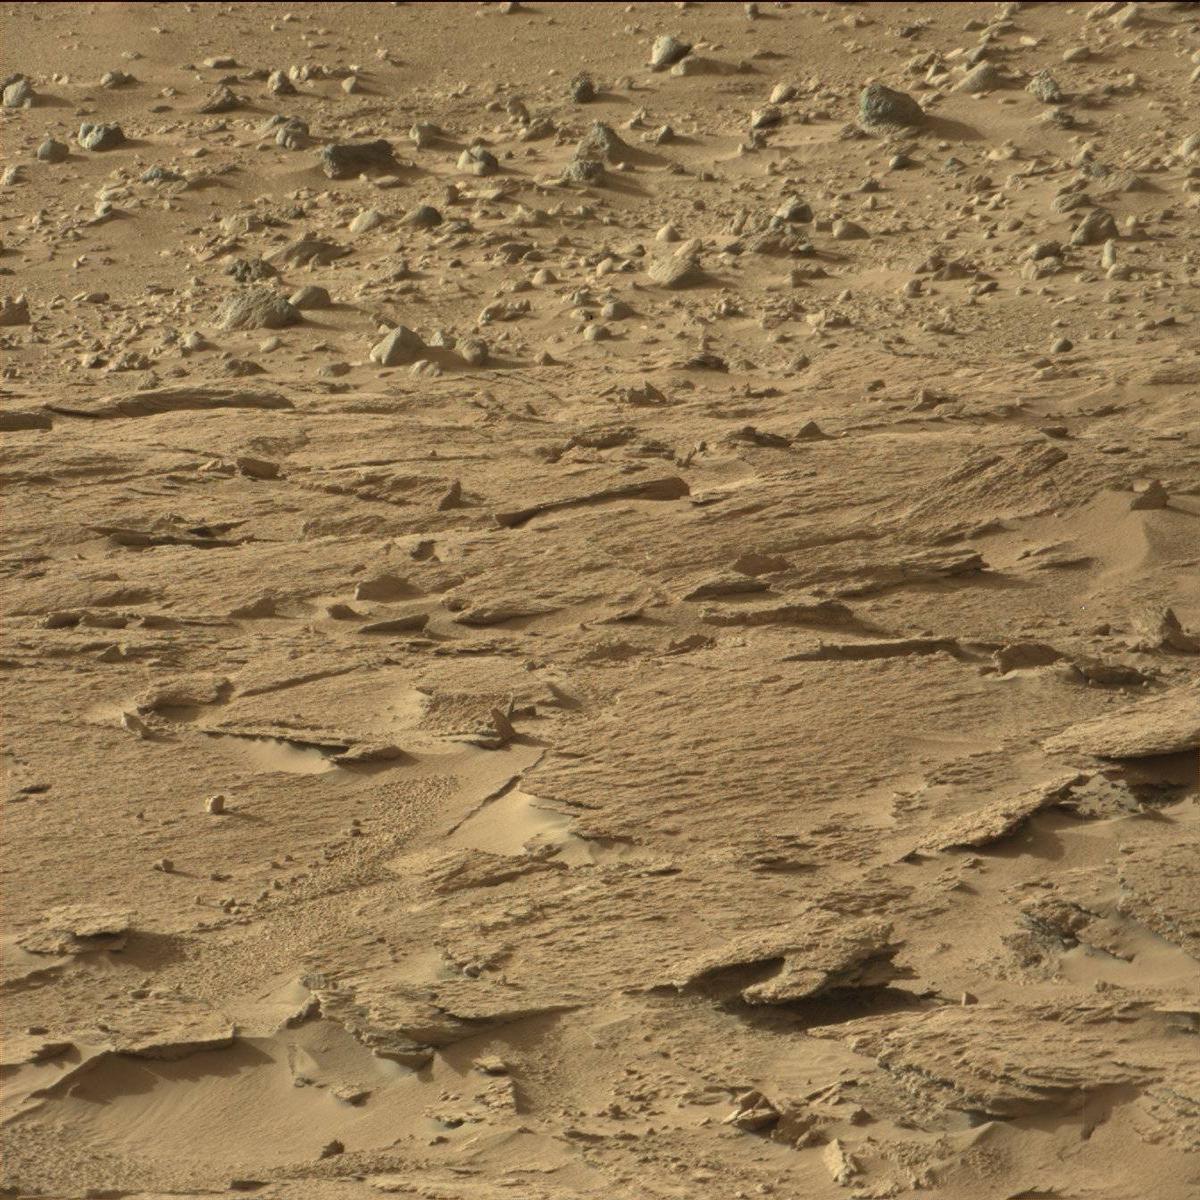
Terrain classes present: Bedrock, Sand / Soil